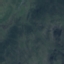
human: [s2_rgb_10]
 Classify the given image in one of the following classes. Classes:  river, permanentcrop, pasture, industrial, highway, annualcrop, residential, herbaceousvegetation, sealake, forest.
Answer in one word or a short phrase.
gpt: HerbaceousVegetation